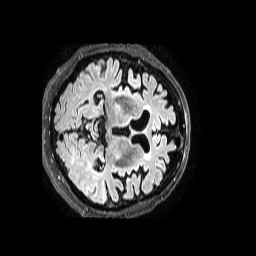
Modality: FLAIR
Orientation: axial
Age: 83
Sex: male
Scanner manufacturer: philips
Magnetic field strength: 3 T
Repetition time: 4.8 s
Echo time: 0.2749 s